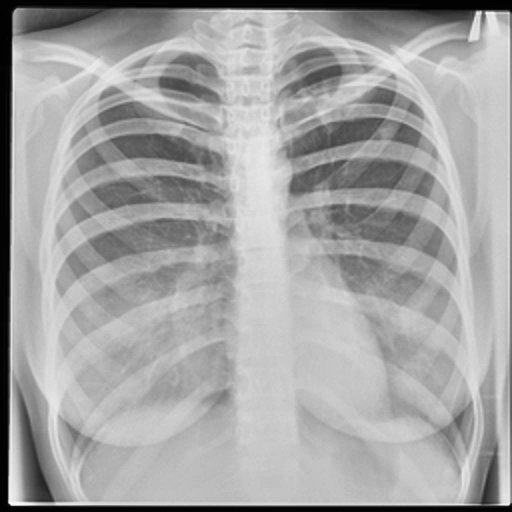
Finding: TUBERCULOSIS